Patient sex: M
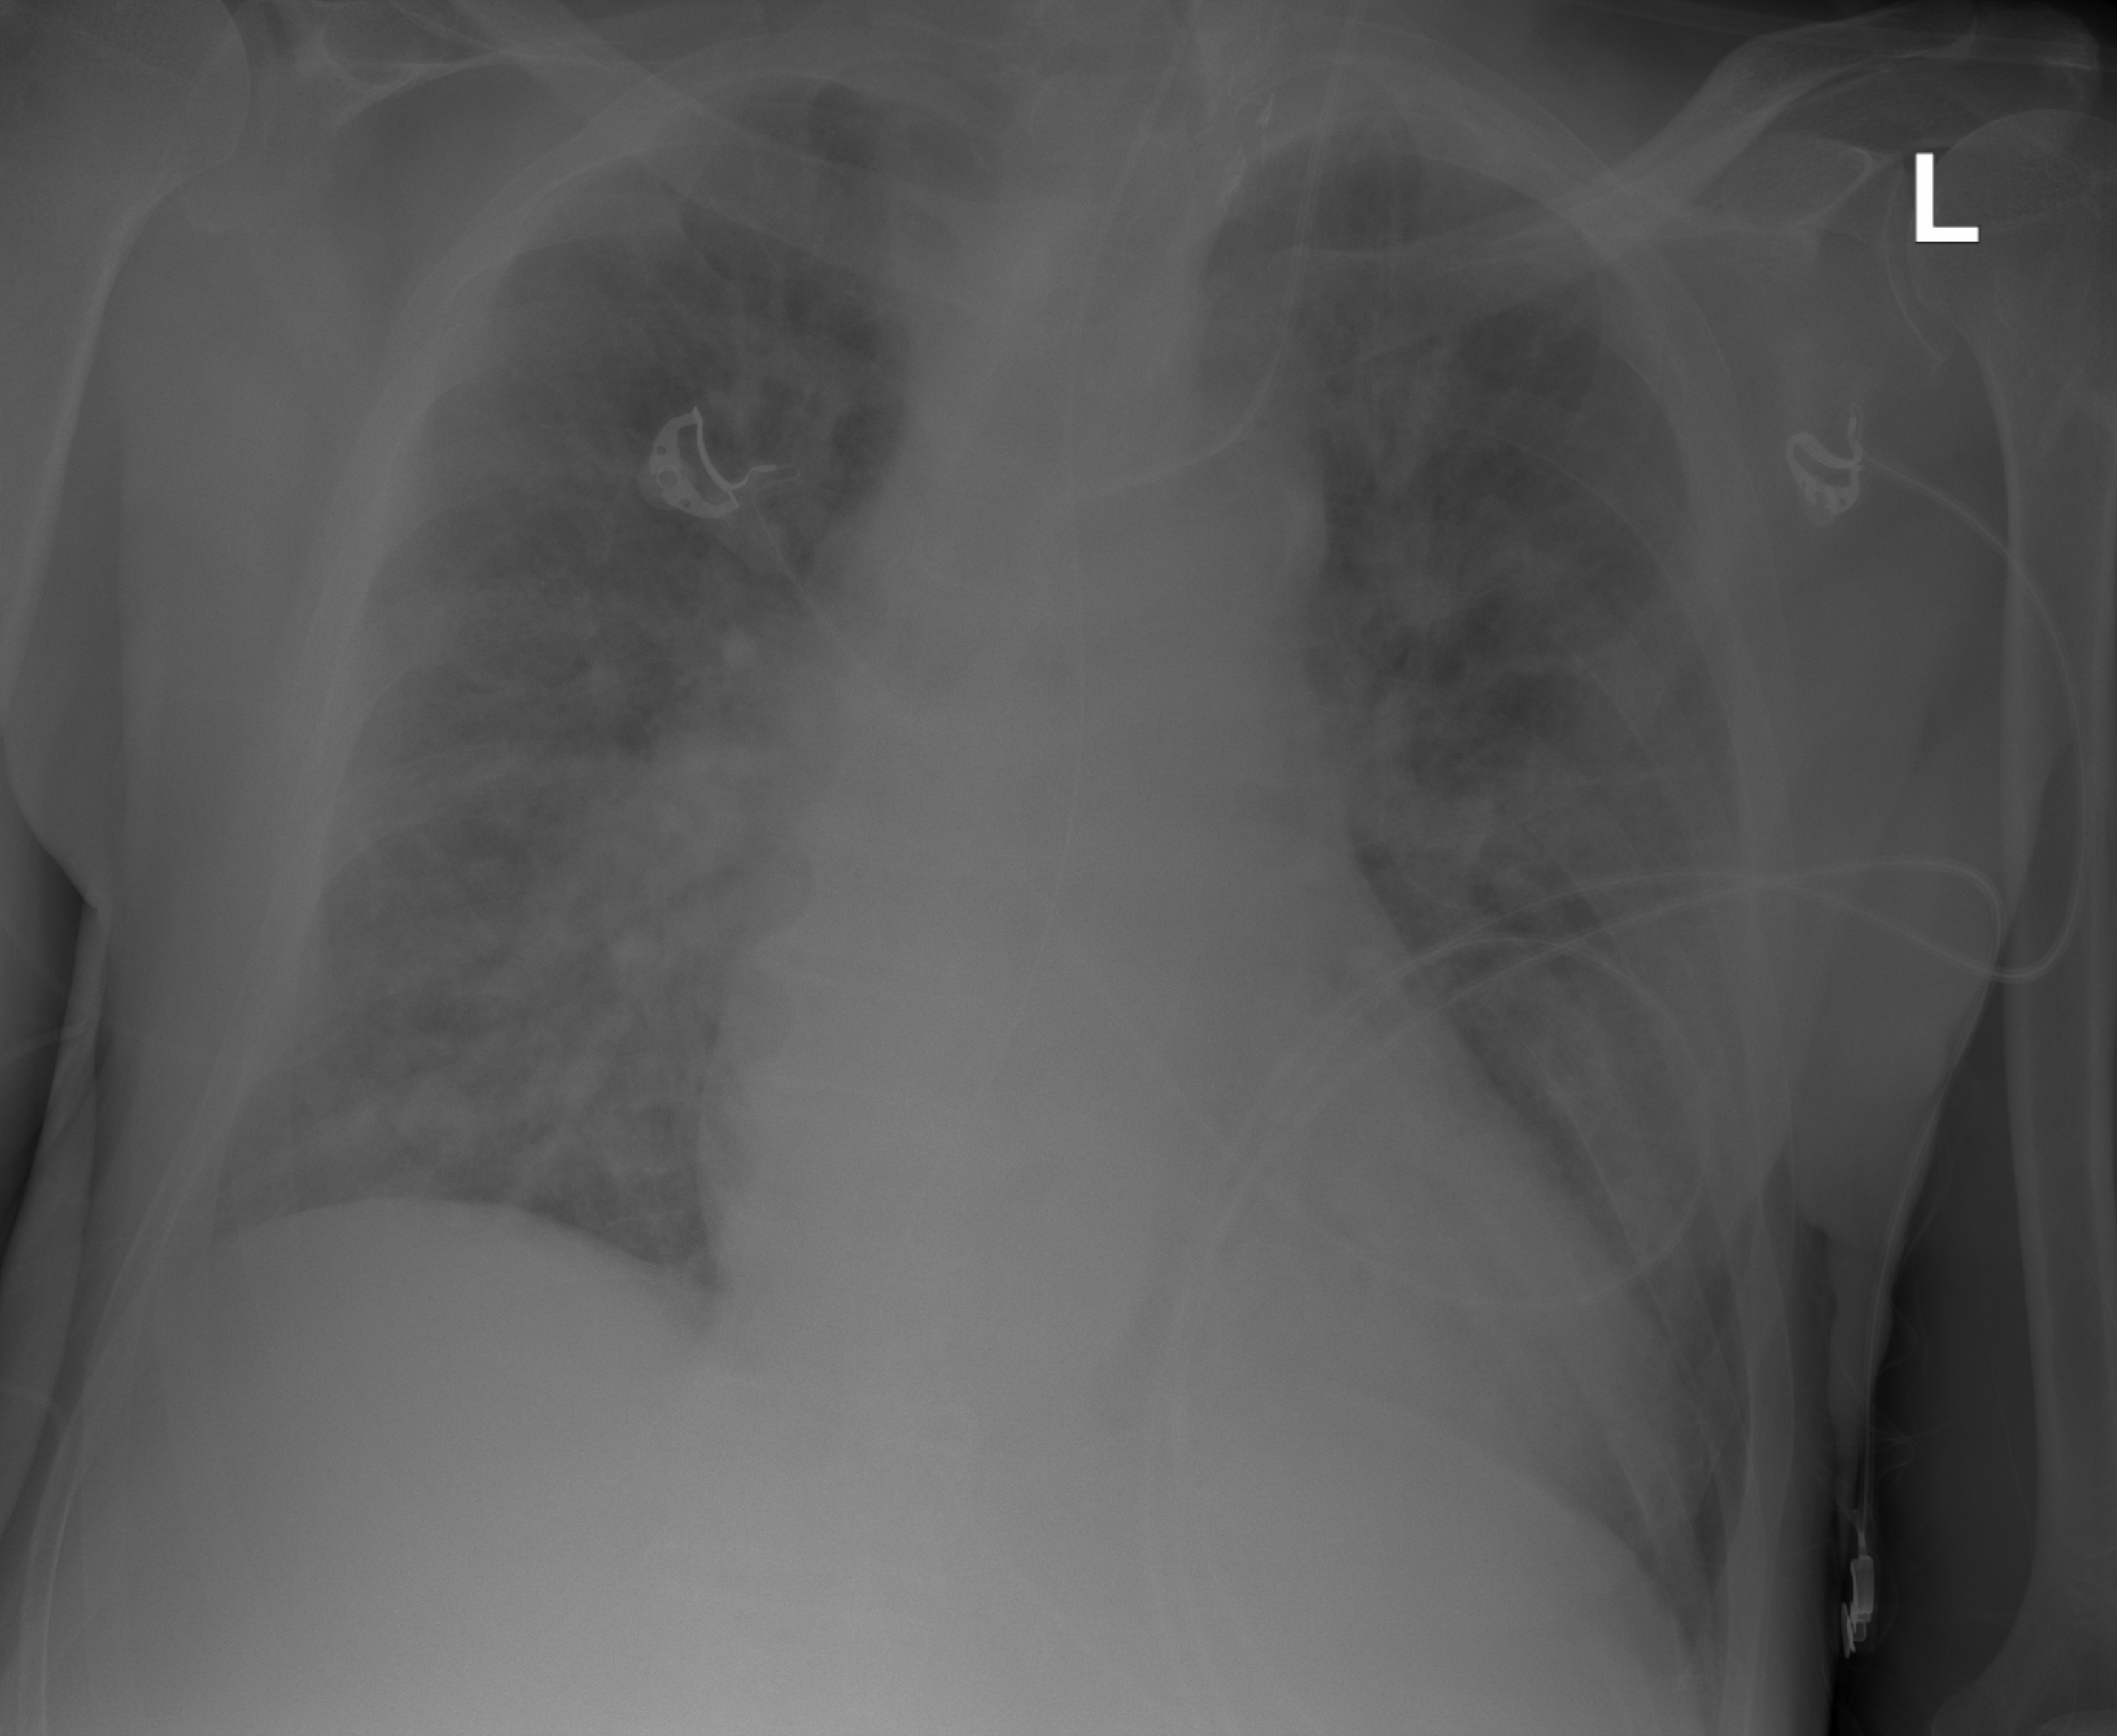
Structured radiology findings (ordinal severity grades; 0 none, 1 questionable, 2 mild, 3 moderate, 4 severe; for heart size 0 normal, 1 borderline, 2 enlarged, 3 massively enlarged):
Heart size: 0
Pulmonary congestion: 0
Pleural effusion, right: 0
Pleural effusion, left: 0
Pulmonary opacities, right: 3
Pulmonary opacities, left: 3
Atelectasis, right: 0
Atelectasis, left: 0